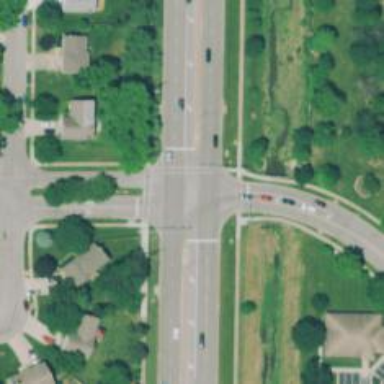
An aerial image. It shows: Solid stop line on the road.